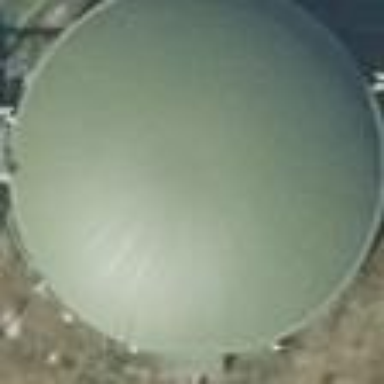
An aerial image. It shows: Farm auxiliary building with covered reservoir. The roof of the reservoir is dome-shaped.